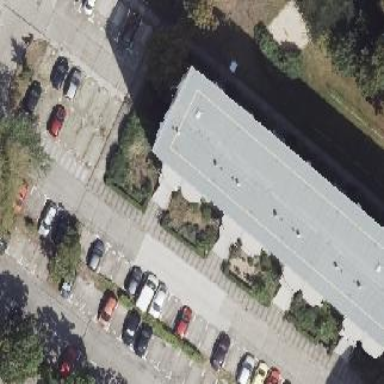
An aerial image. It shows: Flat-roofed apartment building.